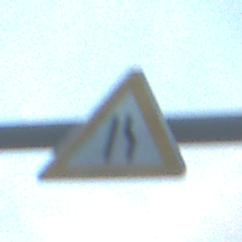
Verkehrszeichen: EinseitigVerengteFahrbahnRechts
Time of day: SunriseSunset
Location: Outdoor (Beach)
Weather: PartlyCloudy
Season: NotSpecified
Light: Natural